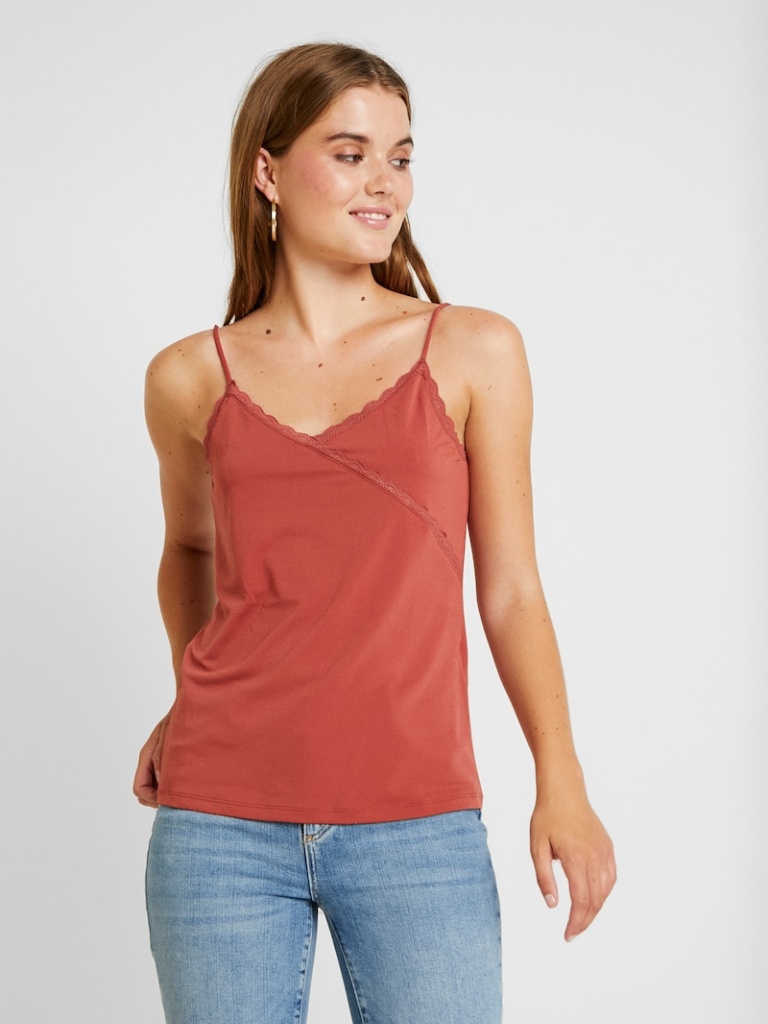
jersey tight sleeveless hip length Untucked v-neck camisole